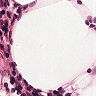
Metastatic tissue present: no